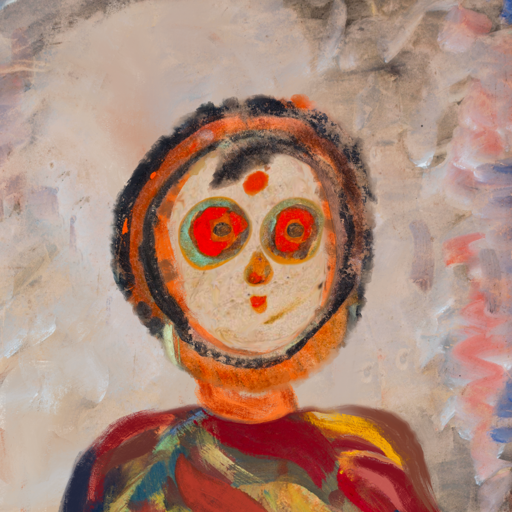
Background: Roy_Bahadur, Head And Neck Front: Rupkatha, Face Front: Sisters, Bust: Mother_And_Son_Son, Hair Front: Childish, Head Accessory: Blank, Second Necklace: Blank, Necklace: Blank, Baby: Blank